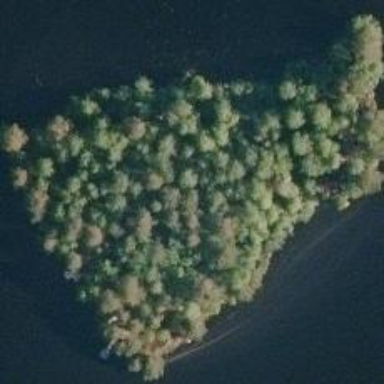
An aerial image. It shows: Island covered in forest.